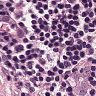
Metastatic tissue present: yes